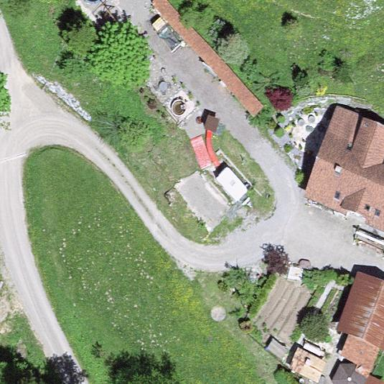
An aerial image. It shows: Farmyard area.